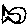
Label: fish